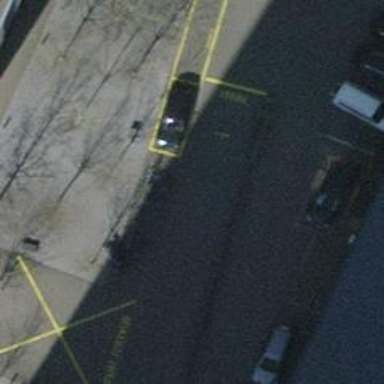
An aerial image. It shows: Bicycle parking facility.